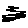
Label: zigzag